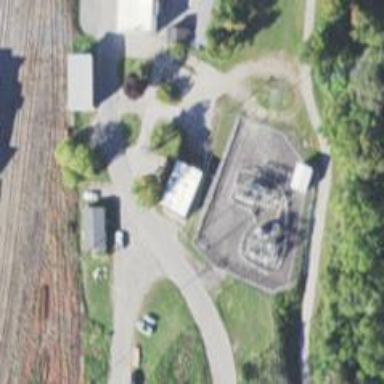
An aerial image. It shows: Power substation.